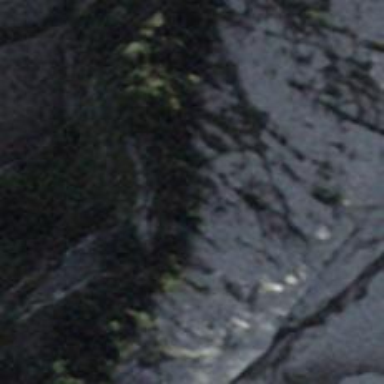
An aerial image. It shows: Cliff in nature.